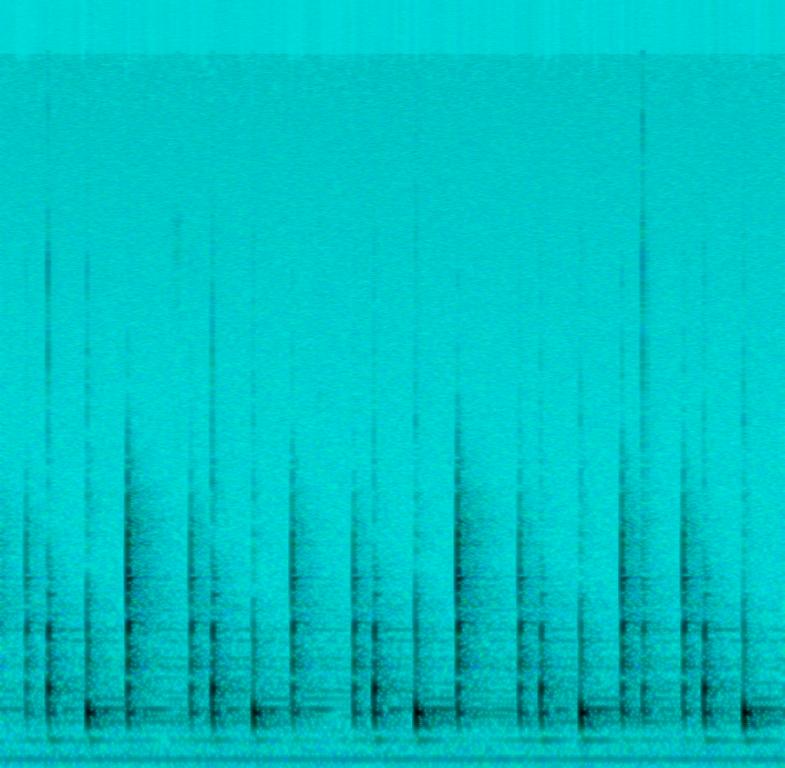
This is the live recording of a classical music recital. There is a harp being played in an innovative manner that combines both the melodic and the rhythmic aspects of the instrument. The atmosphere of the piece is dreamy. It could be used in the soundtrack of a calm video game or a nature documentary.